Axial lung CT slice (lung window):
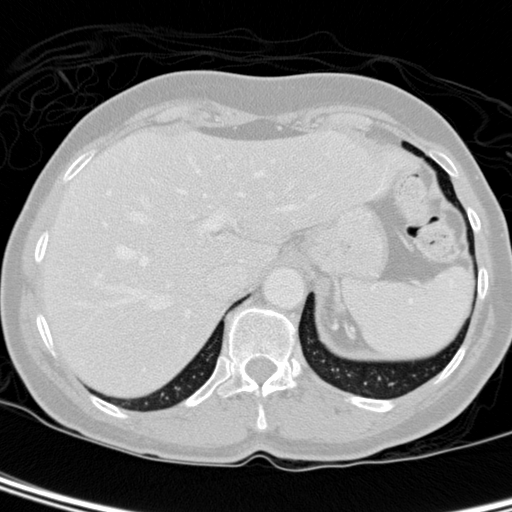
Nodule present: no